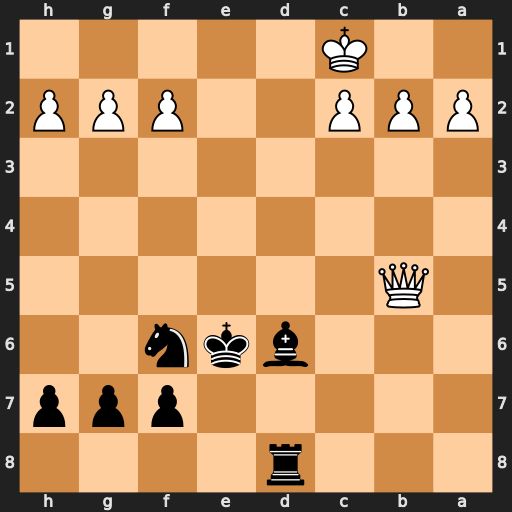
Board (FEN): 3r4/5ppp/3bkn2/1Q6/8/8/PPP2PPP/2K5
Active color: b
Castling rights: -
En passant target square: -
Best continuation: Bf4+ Kb1 Rd1#